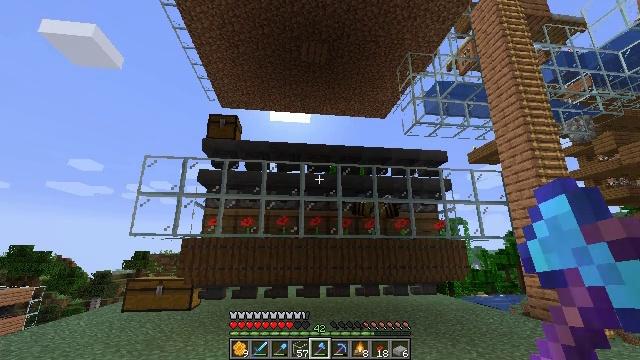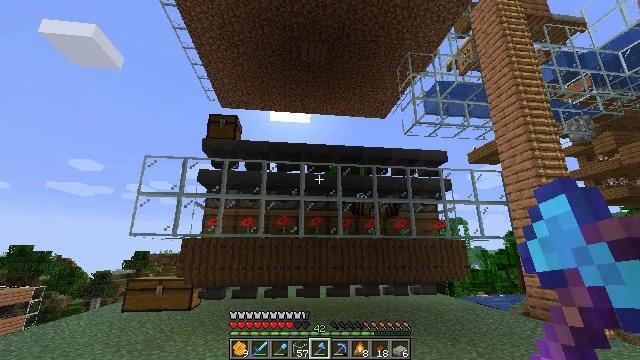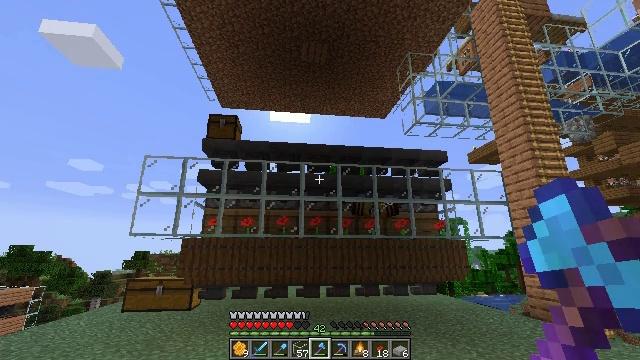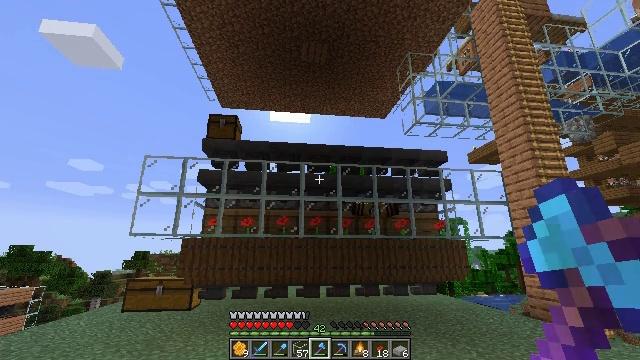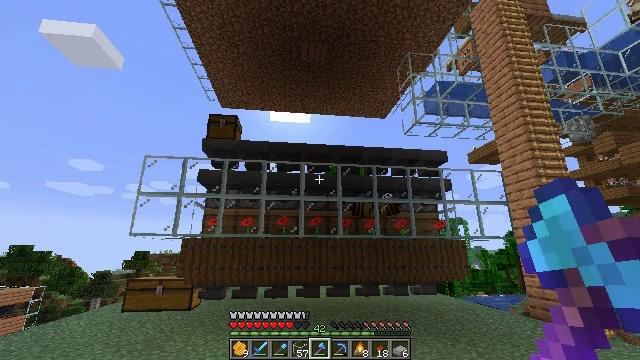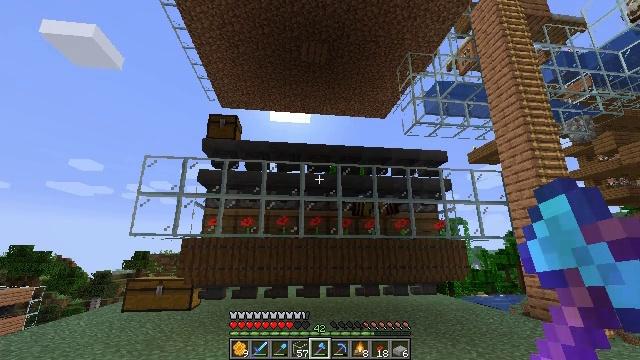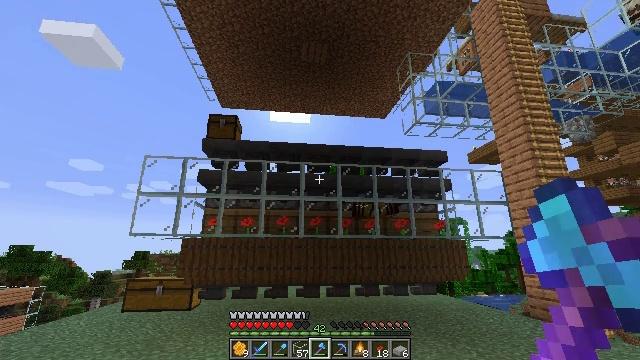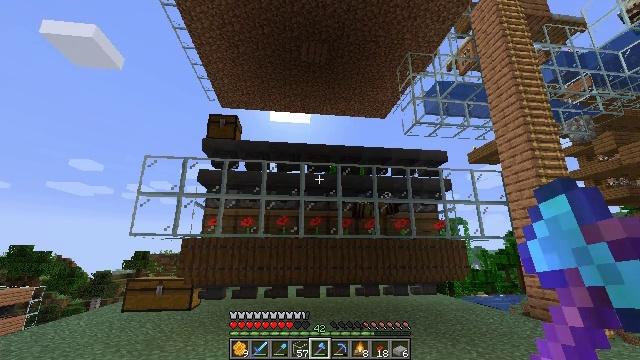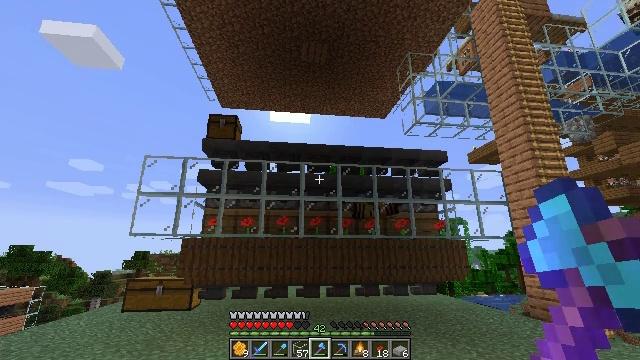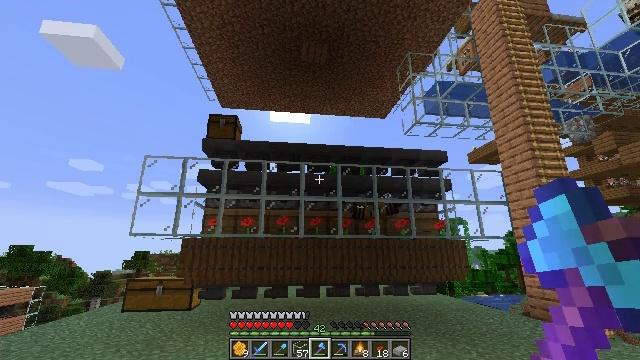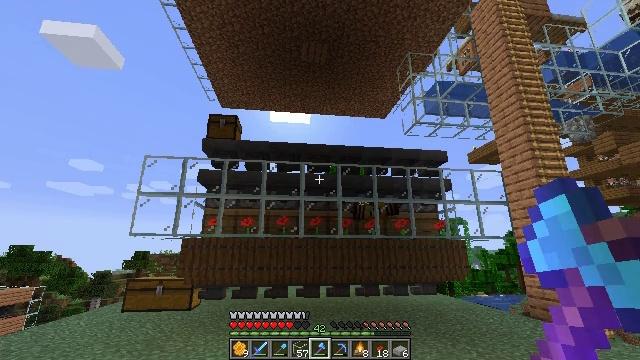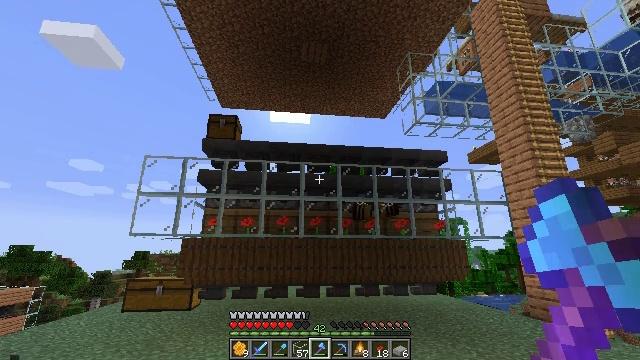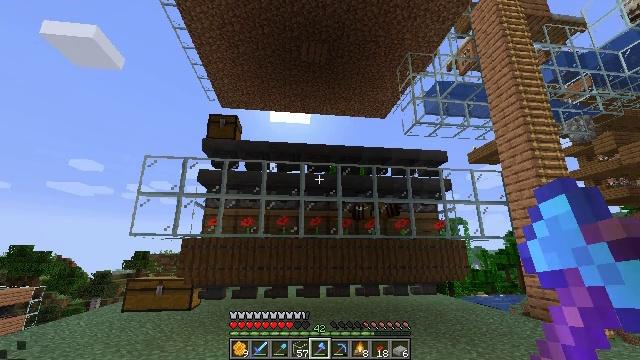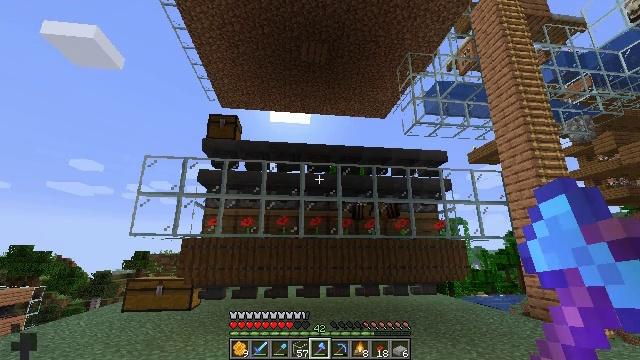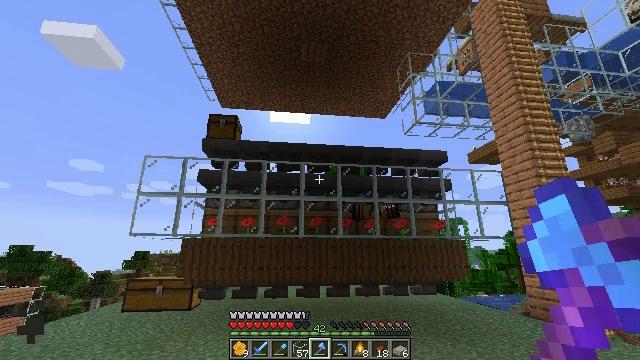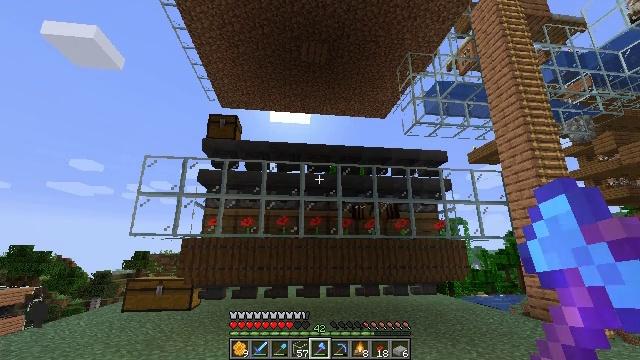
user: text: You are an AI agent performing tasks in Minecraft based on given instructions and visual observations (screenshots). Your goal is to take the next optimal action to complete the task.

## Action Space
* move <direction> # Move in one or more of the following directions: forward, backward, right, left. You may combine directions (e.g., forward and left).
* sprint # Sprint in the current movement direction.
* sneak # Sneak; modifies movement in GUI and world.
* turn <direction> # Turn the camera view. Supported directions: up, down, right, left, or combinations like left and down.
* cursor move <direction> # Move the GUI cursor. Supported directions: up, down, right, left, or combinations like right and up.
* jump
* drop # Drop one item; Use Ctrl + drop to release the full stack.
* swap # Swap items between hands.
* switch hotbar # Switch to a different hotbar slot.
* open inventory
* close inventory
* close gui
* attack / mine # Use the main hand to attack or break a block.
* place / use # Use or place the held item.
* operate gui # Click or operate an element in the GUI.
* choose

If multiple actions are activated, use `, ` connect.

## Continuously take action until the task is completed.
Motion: motion action
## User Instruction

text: Harvest the poppy flower.
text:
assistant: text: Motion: no_op
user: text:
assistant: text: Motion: no_op
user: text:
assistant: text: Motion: no_op
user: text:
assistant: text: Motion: no_op
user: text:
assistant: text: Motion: no_op
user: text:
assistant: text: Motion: no_op
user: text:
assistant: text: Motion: no_op
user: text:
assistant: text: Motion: no_op
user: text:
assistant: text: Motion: no_op
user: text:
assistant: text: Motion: no_op
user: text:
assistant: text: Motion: no_op
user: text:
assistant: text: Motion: no_op
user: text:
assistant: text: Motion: no_op
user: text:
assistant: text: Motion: no_op
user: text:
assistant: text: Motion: no_op
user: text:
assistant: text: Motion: no_op
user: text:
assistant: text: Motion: no_op
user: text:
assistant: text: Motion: no_op
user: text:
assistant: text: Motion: no_op
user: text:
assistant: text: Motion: no_op
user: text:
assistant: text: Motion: no_op
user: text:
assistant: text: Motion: no_op
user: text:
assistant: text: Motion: no_op
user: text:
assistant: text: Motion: no_op
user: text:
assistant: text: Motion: no_op
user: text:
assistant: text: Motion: no_op
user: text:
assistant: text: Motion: no_op
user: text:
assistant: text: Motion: no_op
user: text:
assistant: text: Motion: no_op
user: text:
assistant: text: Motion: no_op